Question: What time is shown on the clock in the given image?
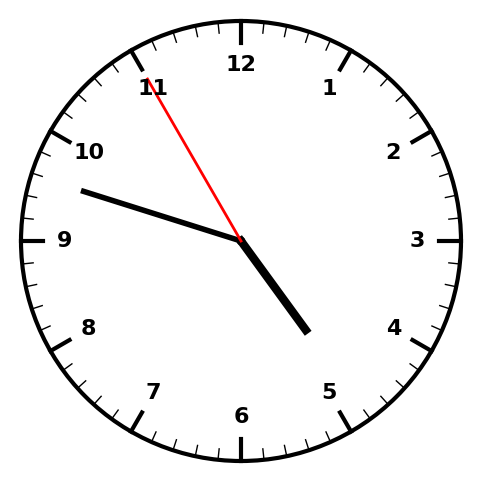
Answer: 04:47:55